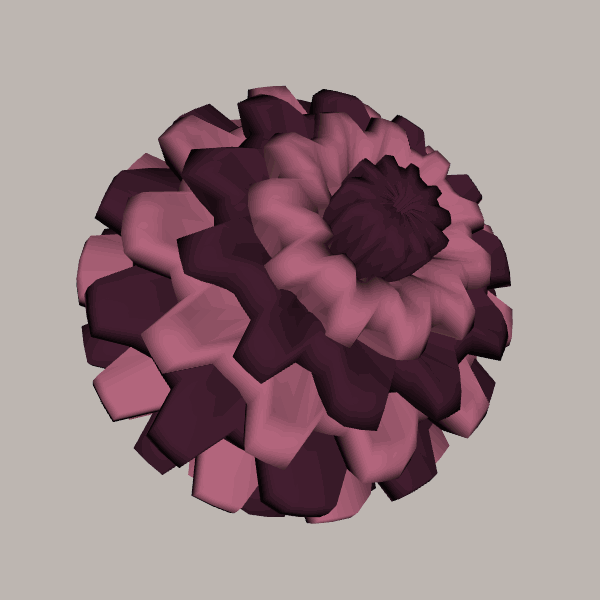
Background: light